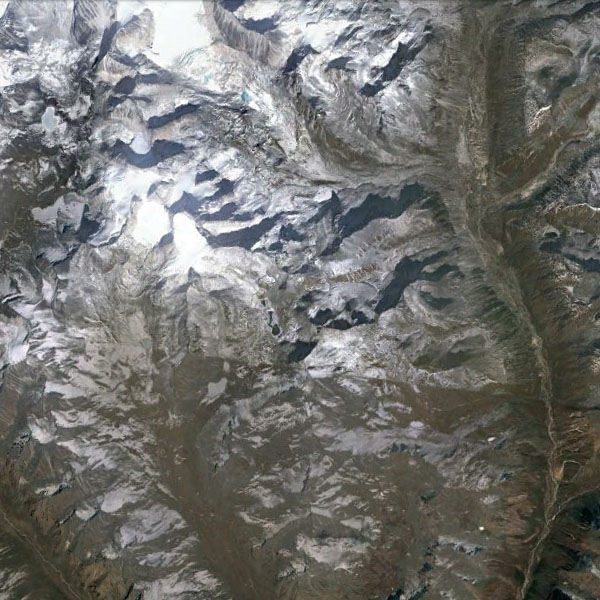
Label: Mountain